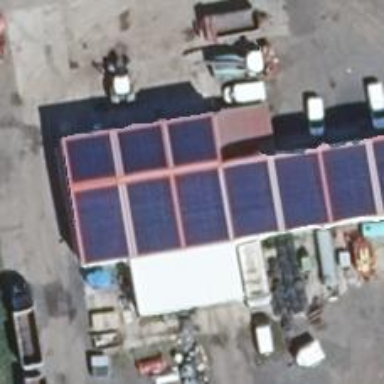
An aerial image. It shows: Solar photovoltaic panel generator producing electricity in small installation.